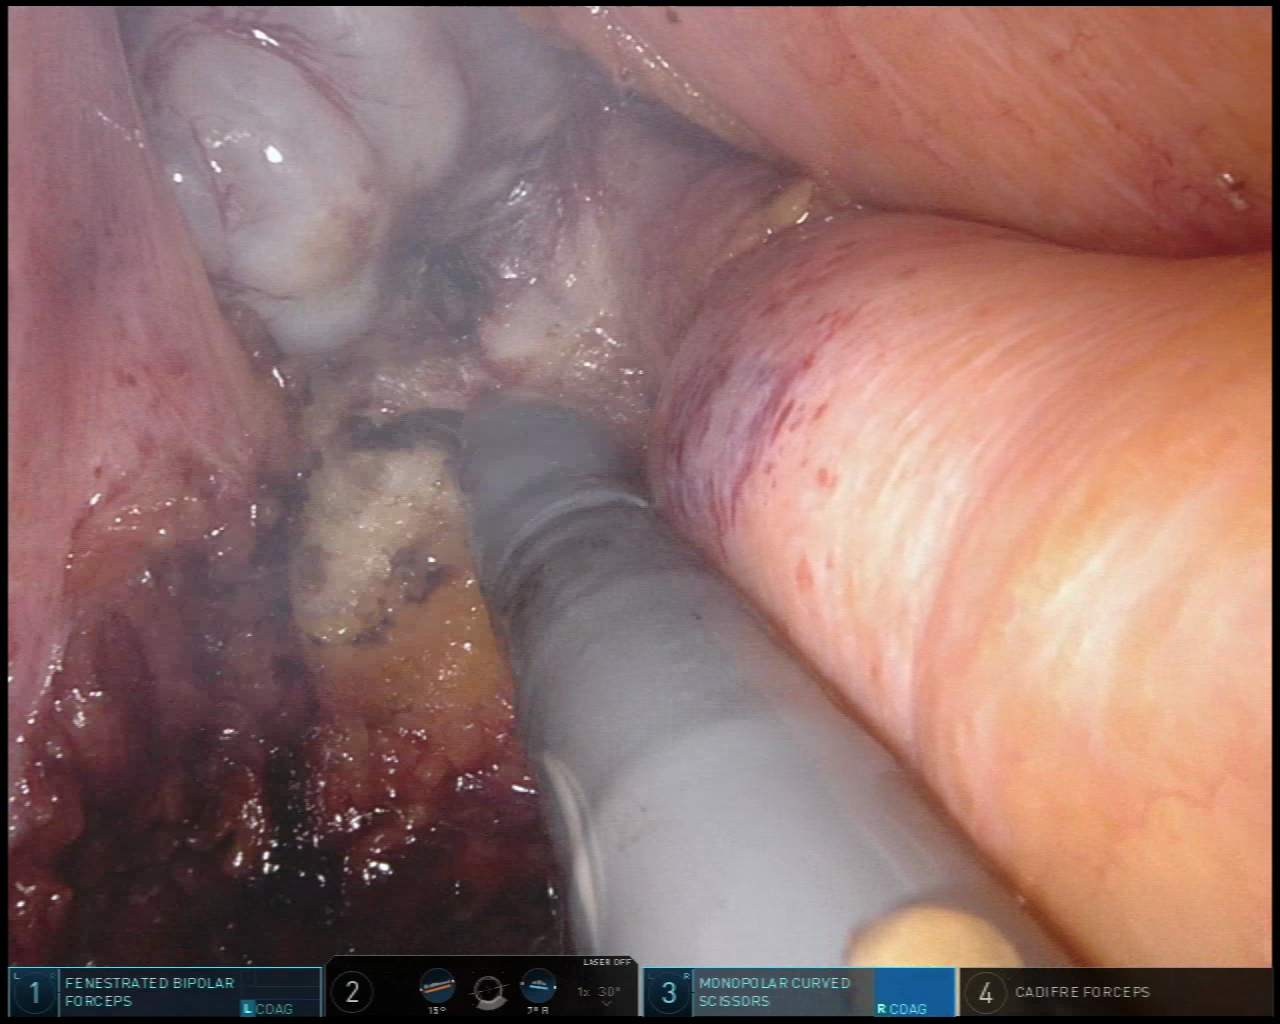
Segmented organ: vesicular_glands
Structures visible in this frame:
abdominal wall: no
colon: no
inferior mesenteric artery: no
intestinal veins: no
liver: no
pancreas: no
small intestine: no
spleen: no
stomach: no
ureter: no
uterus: no
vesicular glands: yes